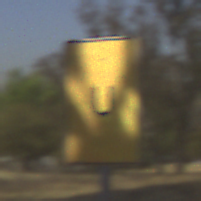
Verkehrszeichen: AnkuendigungOderFortsetzungUmleitungOhnePfeilsymbol
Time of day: Midday
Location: Outdoor (Nature)
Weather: Clear
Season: NotSpecified
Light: Natural